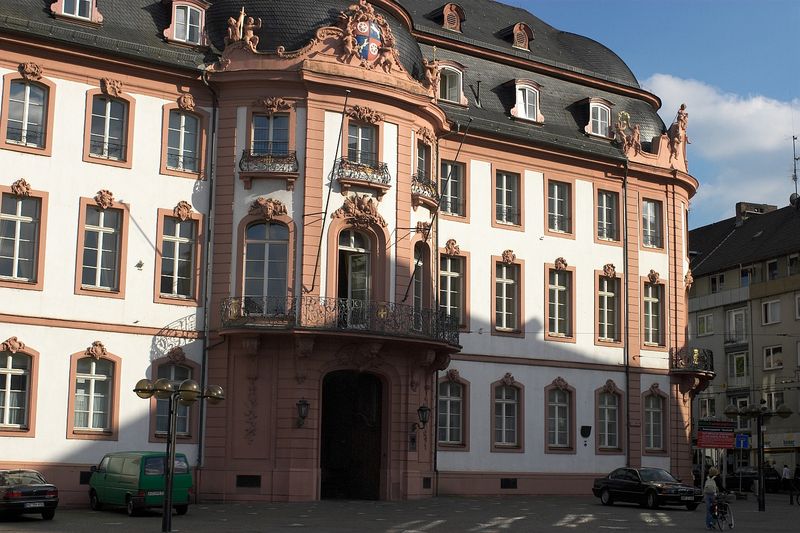
Titel: Osteiner Hof (jetzt Standortkommandantur der Bundeswehr) in Mainz
Künstler: Freiherr von Ritter zu Grünstein
Standort: Mainz, Schillerplatz 1 (EU - D - RP)
Schlagwörter: weiß, fenster, gebäude, haus, rot, barock, balkon, fassade, auto, figuren, sprossen, wappen